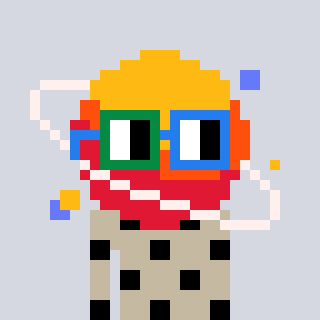
a pixel art character with square green and blue glasses, a saturn-shaped head and a bege-colored body on a cool background